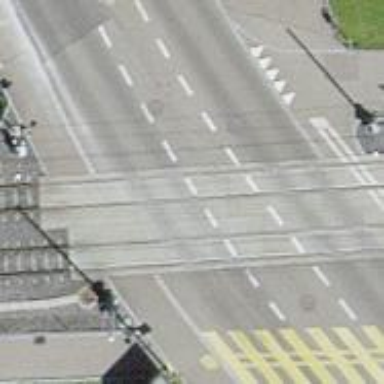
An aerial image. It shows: Railway level crossing.